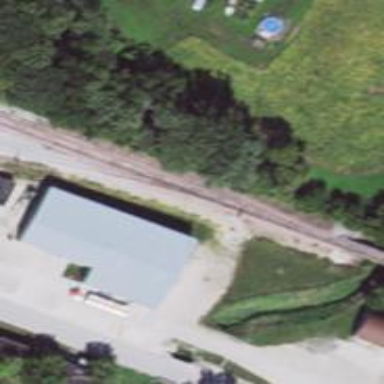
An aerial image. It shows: Abandoned railway siding.